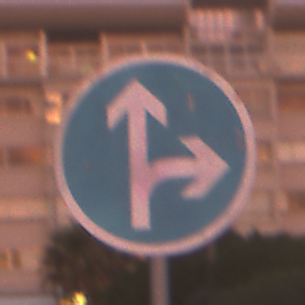
Verkehrszeichen: VorgeschriebeneFahrtrichtungGeradeausOderRechts
Umgebung: Outdoor, Urban
Tageszeit: SunriseSunset
Wetter: PartlyCloudy
Licht: Natural
Jahreszeit: NotSpecified
Kontrast: MediumContrast